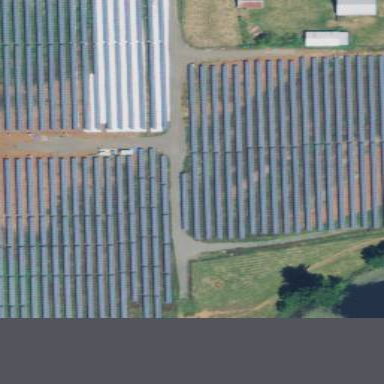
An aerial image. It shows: Solar power plant.